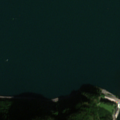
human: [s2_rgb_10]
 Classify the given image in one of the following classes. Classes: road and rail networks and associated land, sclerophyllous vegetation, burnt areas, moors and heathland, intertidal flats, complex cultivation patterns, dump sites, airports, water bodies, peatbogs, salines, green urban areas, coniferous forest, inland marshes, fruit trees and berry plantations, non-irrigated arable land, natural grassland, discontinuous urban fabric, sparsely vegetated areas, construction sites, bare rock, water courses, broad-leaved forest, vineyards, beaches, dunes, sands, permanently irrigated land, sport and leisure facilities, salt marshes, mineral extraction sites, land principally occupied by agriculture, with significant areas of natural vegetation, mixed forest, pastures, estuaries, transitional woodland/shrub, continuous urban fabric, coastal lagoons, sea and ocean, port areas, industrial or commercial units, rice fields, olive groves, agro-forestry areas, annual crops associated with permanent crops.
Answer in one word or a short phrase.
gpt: coniferous forest, water bodies